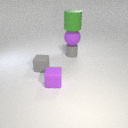
large green rubber cylinder above large purple rubber sphere